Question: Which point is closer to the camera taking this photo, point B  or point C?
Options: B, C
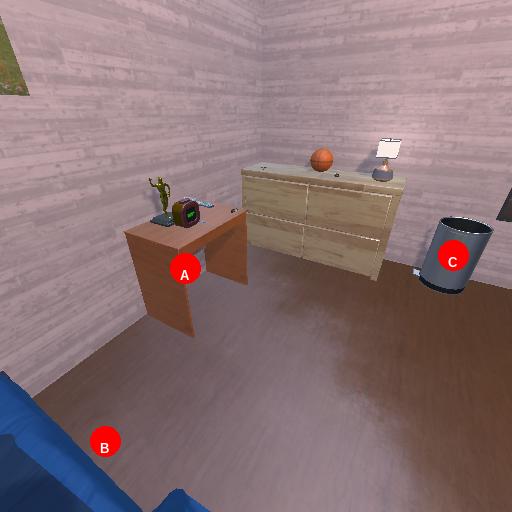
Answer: B